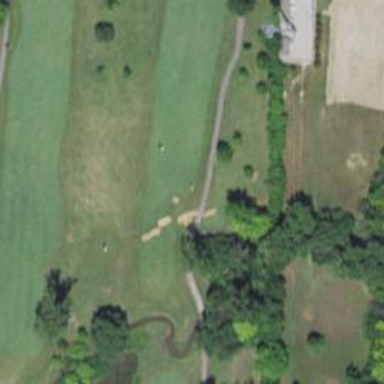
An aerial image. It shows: Path for golf carts.